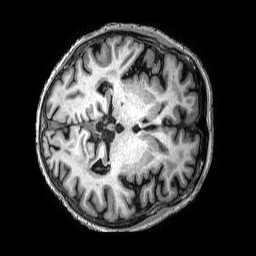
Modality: T1w
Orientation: axial
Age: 62
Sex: male
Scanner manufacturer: philips
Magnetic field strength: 3 T
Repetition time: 0.006746 s
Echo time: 0.003054 s